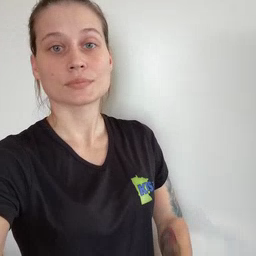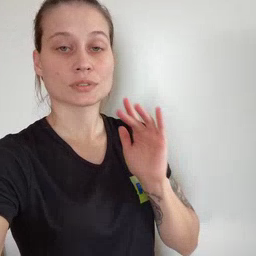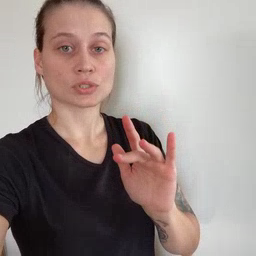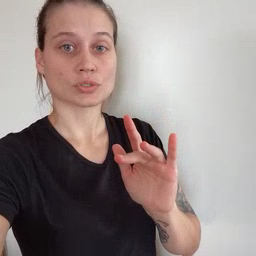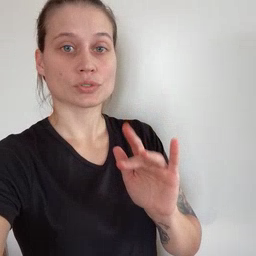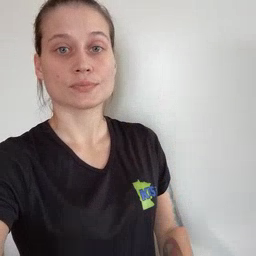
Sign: touch